Question:
Hello friends.
This is <URL> page
As you can see in the picture when i hover page top user1 then hovercard working normal. But if i scroll down to hover user5 or user6 then hovercard not shown next to the username it slips up like in image.
I'm using the following jQuery code for the positioning.
'''
function showProfileTooltip(e, id){
var top = e.clientY + 20;
var left = e.clientX - 10;
$('.p-tooltip').css({
'top':top,
'left':left
}).show();
//send id & get info from get_profile.php
$.ajax({
url: 'get_profile.php?uid='+id,
beforeSend: function(){
$('.p-tooltip').html('Loading..');
},
success: function(html){
$('.p-tooltip').html(html);
}
});
}
function hideProfileTooltip(){
$('.p-tooltip').hide();
}
$('.profile').mouseover(function(e){
var id = $(this).attr('data-id');
showProfileTooltip(e, id);
});
$('.p-tooltip').mouseleave(function(){
hideProfileTooltip();
});
});
'''
'''
.p-tooltip{
background: #fafbfb;
border: 1px solid #BFBFBF;
width: 320px;
margin: 0 auto;
border-radius: 5px;
position: absolute;
display: none;
padding: 0 0 10px 0;
}
.p-tooltip-cover img{
width: 100%;
height: 120px;
}
.p-tooltip-avatar{
text-align: left;
margin-top: -45px;
margin-left: 10px;
}
.p-tooltip-avatar img{
height: 75px;
width: 75px;
padding: 4px;
background: #fff;
border: 1px solid #ccc;
cursor: pointer;
}
.p-tooltip-info{
text-align: left;
}
.p-tooltip-info .p-username{
float: none;
margin-top: -70px;
margin-left: 100px;
font-size: 14px;
font-weight: bold;
color: white;
}
.p-tooltip-info .p-headline{
float: none;
margin-top: 6px;
margin-left: 100px;
font-size: 12px;
color: black;
}
.p-tooltip-button{
float: right;
margin-top: 5px;
}
.p-tooltip-button button{
cursor: pointer;
}
'''
'''
<div class="p-tooltip"></div>
<table cellpadding="20">
<td><a href="#" class="profile" data-id="25">user1</a></td>
<tr>
<td><a href="#" class="profile" data-id="26">user2</a></td>
<tr>
<td><a href="#" class="profile" data-id="27">user3</a></td>
<tr>
<td><a href="#" class="profile" data-id="28">user4</a></td>
<tr>
<td><a href="#" class="profile" data-id="29">user5</a></td>
<tr>
<td><a href="#" class="profile" data-id="30">user6</a></td>
<tr>
<td><a href="#" class="profile" data-id="31">user7</a></td>
<tr>
<td><a href="#" class="profile" data-id="32">user8</a></td>
<tr>
</table>
'''
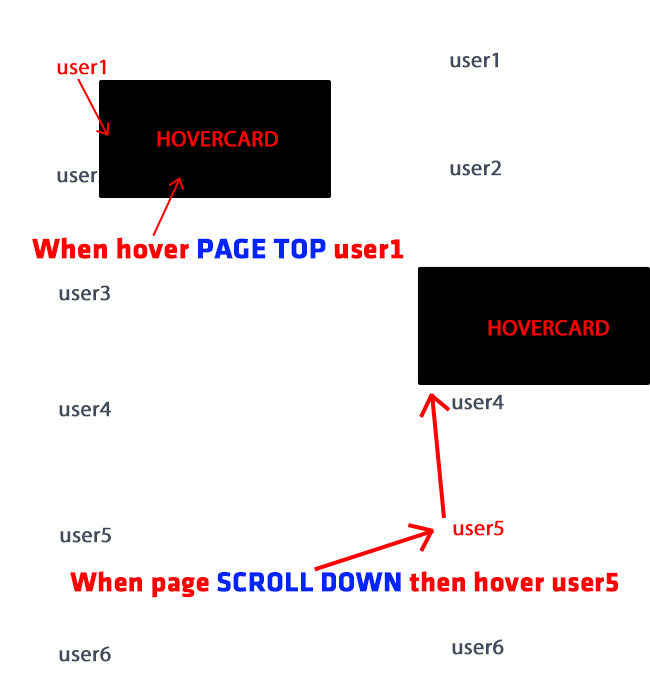
Answer: instead of using '.e.clientY' and 'e.clientX' to locate the position of the element, you can simply use '.position()'
In the 'mouseover' event pass in '$(this)' to the 'showProfileTooltip' function instead of the event ('e'):
'''
$('.profile').mouseover(function(e){
var id = $(this).attr('data-id');
showProfileTooltip($(this), id); //pass '$(this)' instead
});
'''
Then in the 'showProfileTooltip' function you can find the top and left by using:
'''
var top = e.position().top;
var left = e.position().left+50; //add whatever number you want to offset the positioning
'''